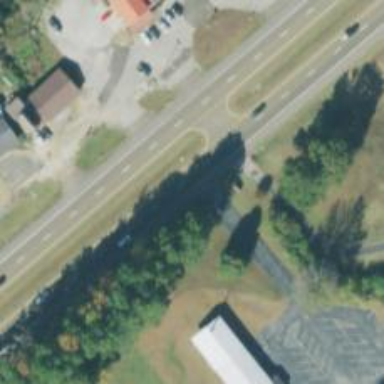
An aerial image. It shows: Trunk link highway.